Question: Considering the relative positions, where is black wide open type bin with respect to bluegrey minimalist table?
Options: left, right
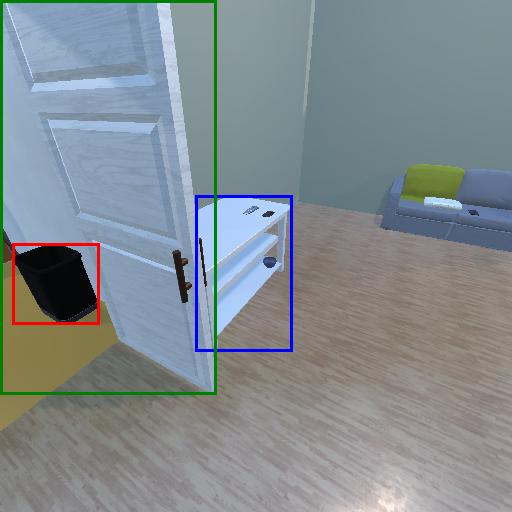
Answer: left